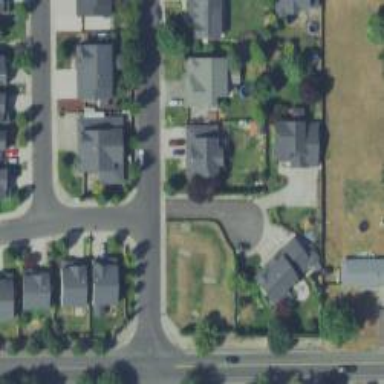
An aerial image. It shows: Residential road with sidewalk on the left side.